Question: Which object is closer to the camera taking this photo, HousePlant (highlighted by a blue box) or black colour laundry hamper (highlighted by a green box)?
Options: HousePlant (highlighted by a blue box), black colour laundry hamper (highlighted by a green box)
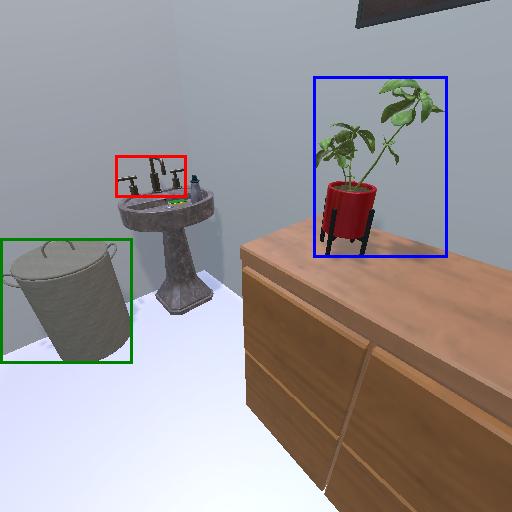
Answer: HousePlant (highlighted by a blue box)